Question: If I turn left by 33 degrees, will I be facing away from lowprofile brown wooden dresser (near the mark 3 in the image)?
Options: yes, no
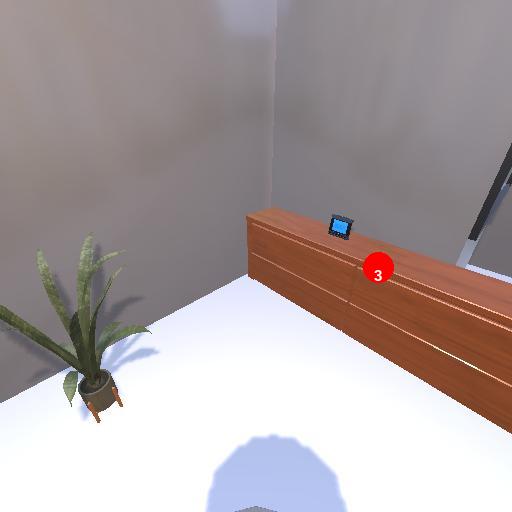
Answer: yes